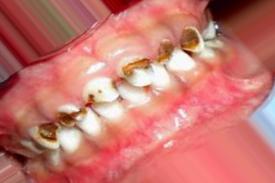
Condition: Caries